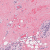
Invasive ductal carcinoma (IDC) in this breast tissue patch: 0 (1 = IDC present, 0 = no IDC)